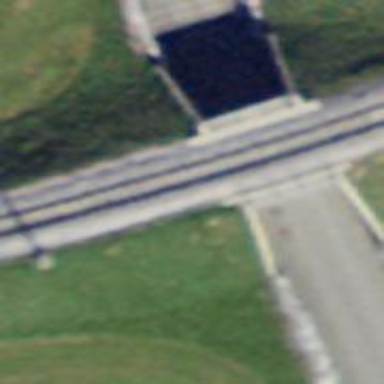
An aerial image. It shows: Narrow-gauge railway bridge with electrified contact lines over single track.